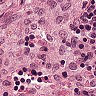
Metastatic tissue present: no